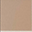
Piece: xx